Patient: sex M, age 66
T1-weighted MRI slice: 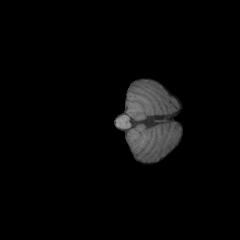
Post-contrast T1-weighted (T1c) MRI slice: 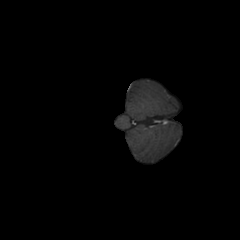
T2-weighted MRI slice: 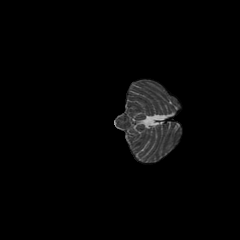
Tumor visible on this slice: no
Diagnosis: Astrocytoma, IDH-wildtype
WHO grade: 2